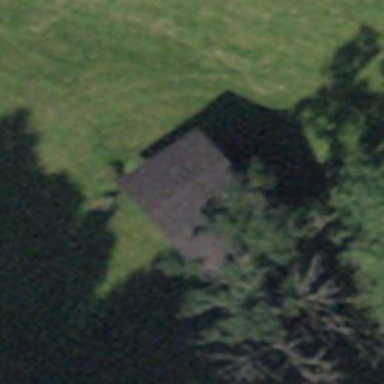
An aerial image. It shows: Rural barn.